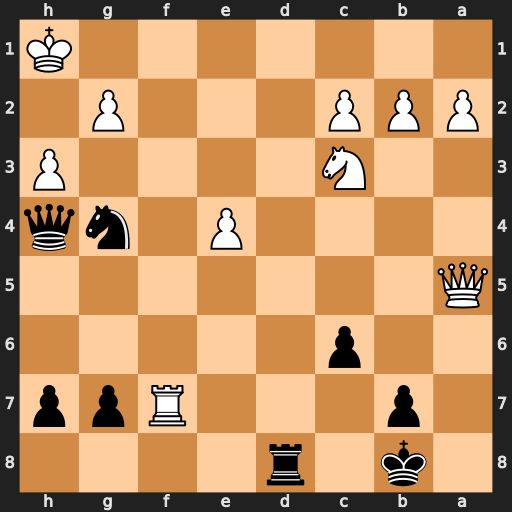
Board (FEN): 1k1r4/1p3Rpp/2p5/Q7/4P1nq/2N4P/PPP3P1/7K
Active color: b
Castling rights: -
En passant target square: -
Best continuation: Qe1+ Rf1 Qxf1#